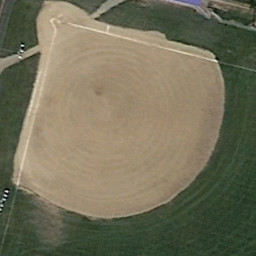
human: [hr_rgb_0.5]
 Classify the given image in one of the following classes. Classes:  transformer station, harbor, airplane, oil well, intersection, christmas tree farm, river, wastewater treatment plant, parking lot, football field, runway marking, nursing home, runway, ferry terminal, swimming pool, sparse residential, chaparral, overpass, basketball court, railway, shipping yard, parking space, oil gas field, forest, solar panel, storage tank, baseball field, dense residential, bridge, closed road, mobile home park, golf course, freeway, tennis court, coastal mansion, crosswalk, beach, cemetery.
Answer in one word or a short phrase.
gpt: baseball field